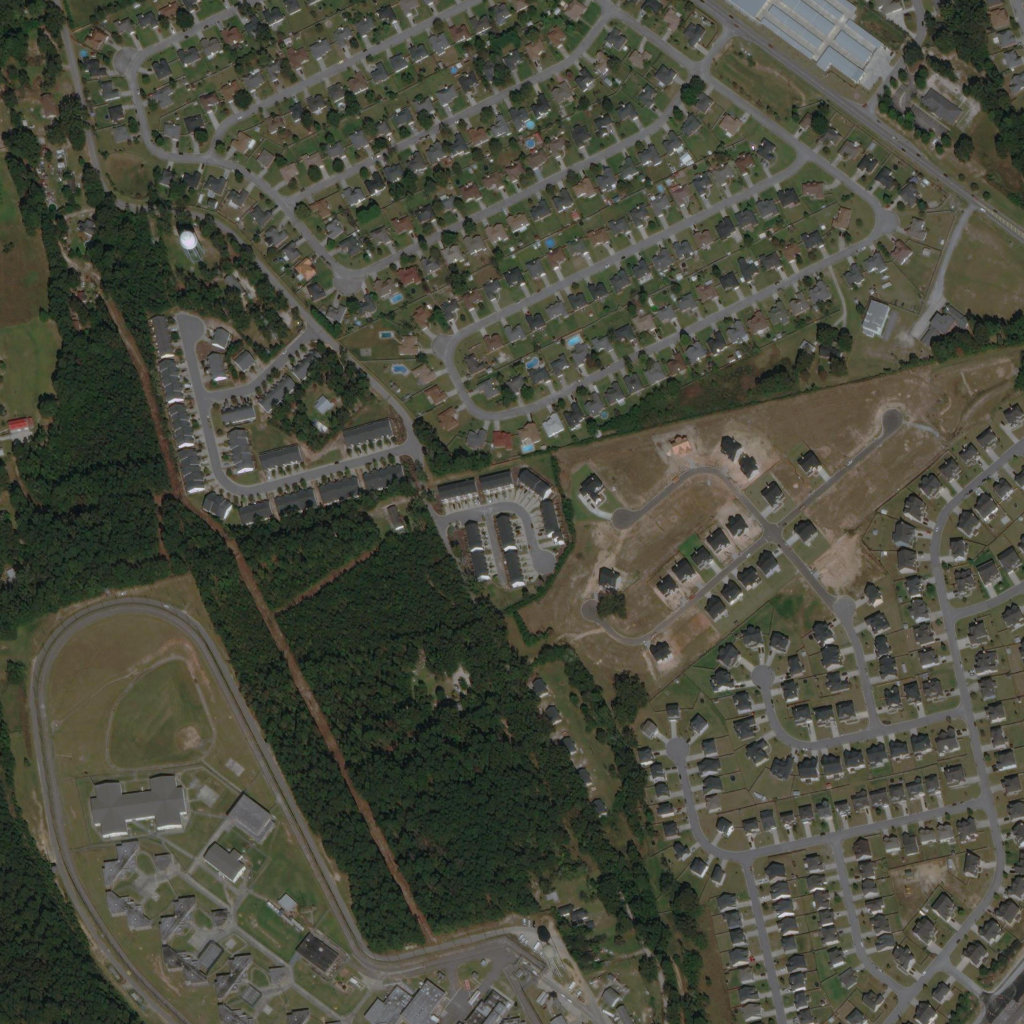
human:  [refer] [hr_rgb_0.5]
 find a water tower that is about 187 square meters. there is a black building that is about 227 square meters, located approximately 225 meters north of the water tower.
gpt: <box>[[17, 22, 19, 24, 0]]</box>

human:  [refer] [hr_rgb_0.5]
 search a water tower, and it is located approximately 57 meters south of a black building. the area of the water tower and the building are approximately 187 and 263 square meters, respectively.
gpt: <box>[[17, 22, 19, 24, 0]]</box>